Aerial crown-view tile of a tropical tree (Barro Colorado Island, Panama), acquired 20250124:
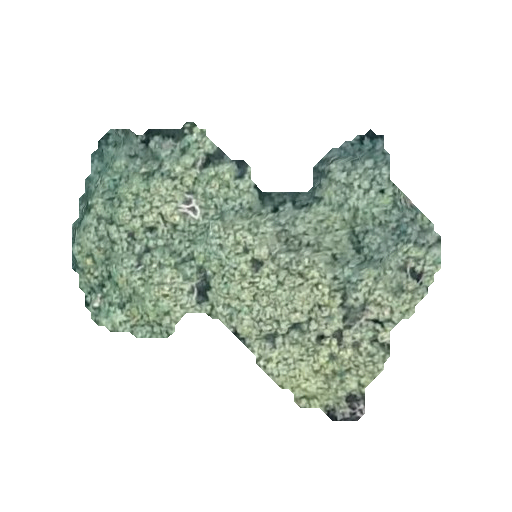
Species: Sterculia apetala
GBIF accepted scientific name: Sterculia apetala
Crown area: 101.64 m²